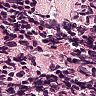
Metastatic tissue present: no